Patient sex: M
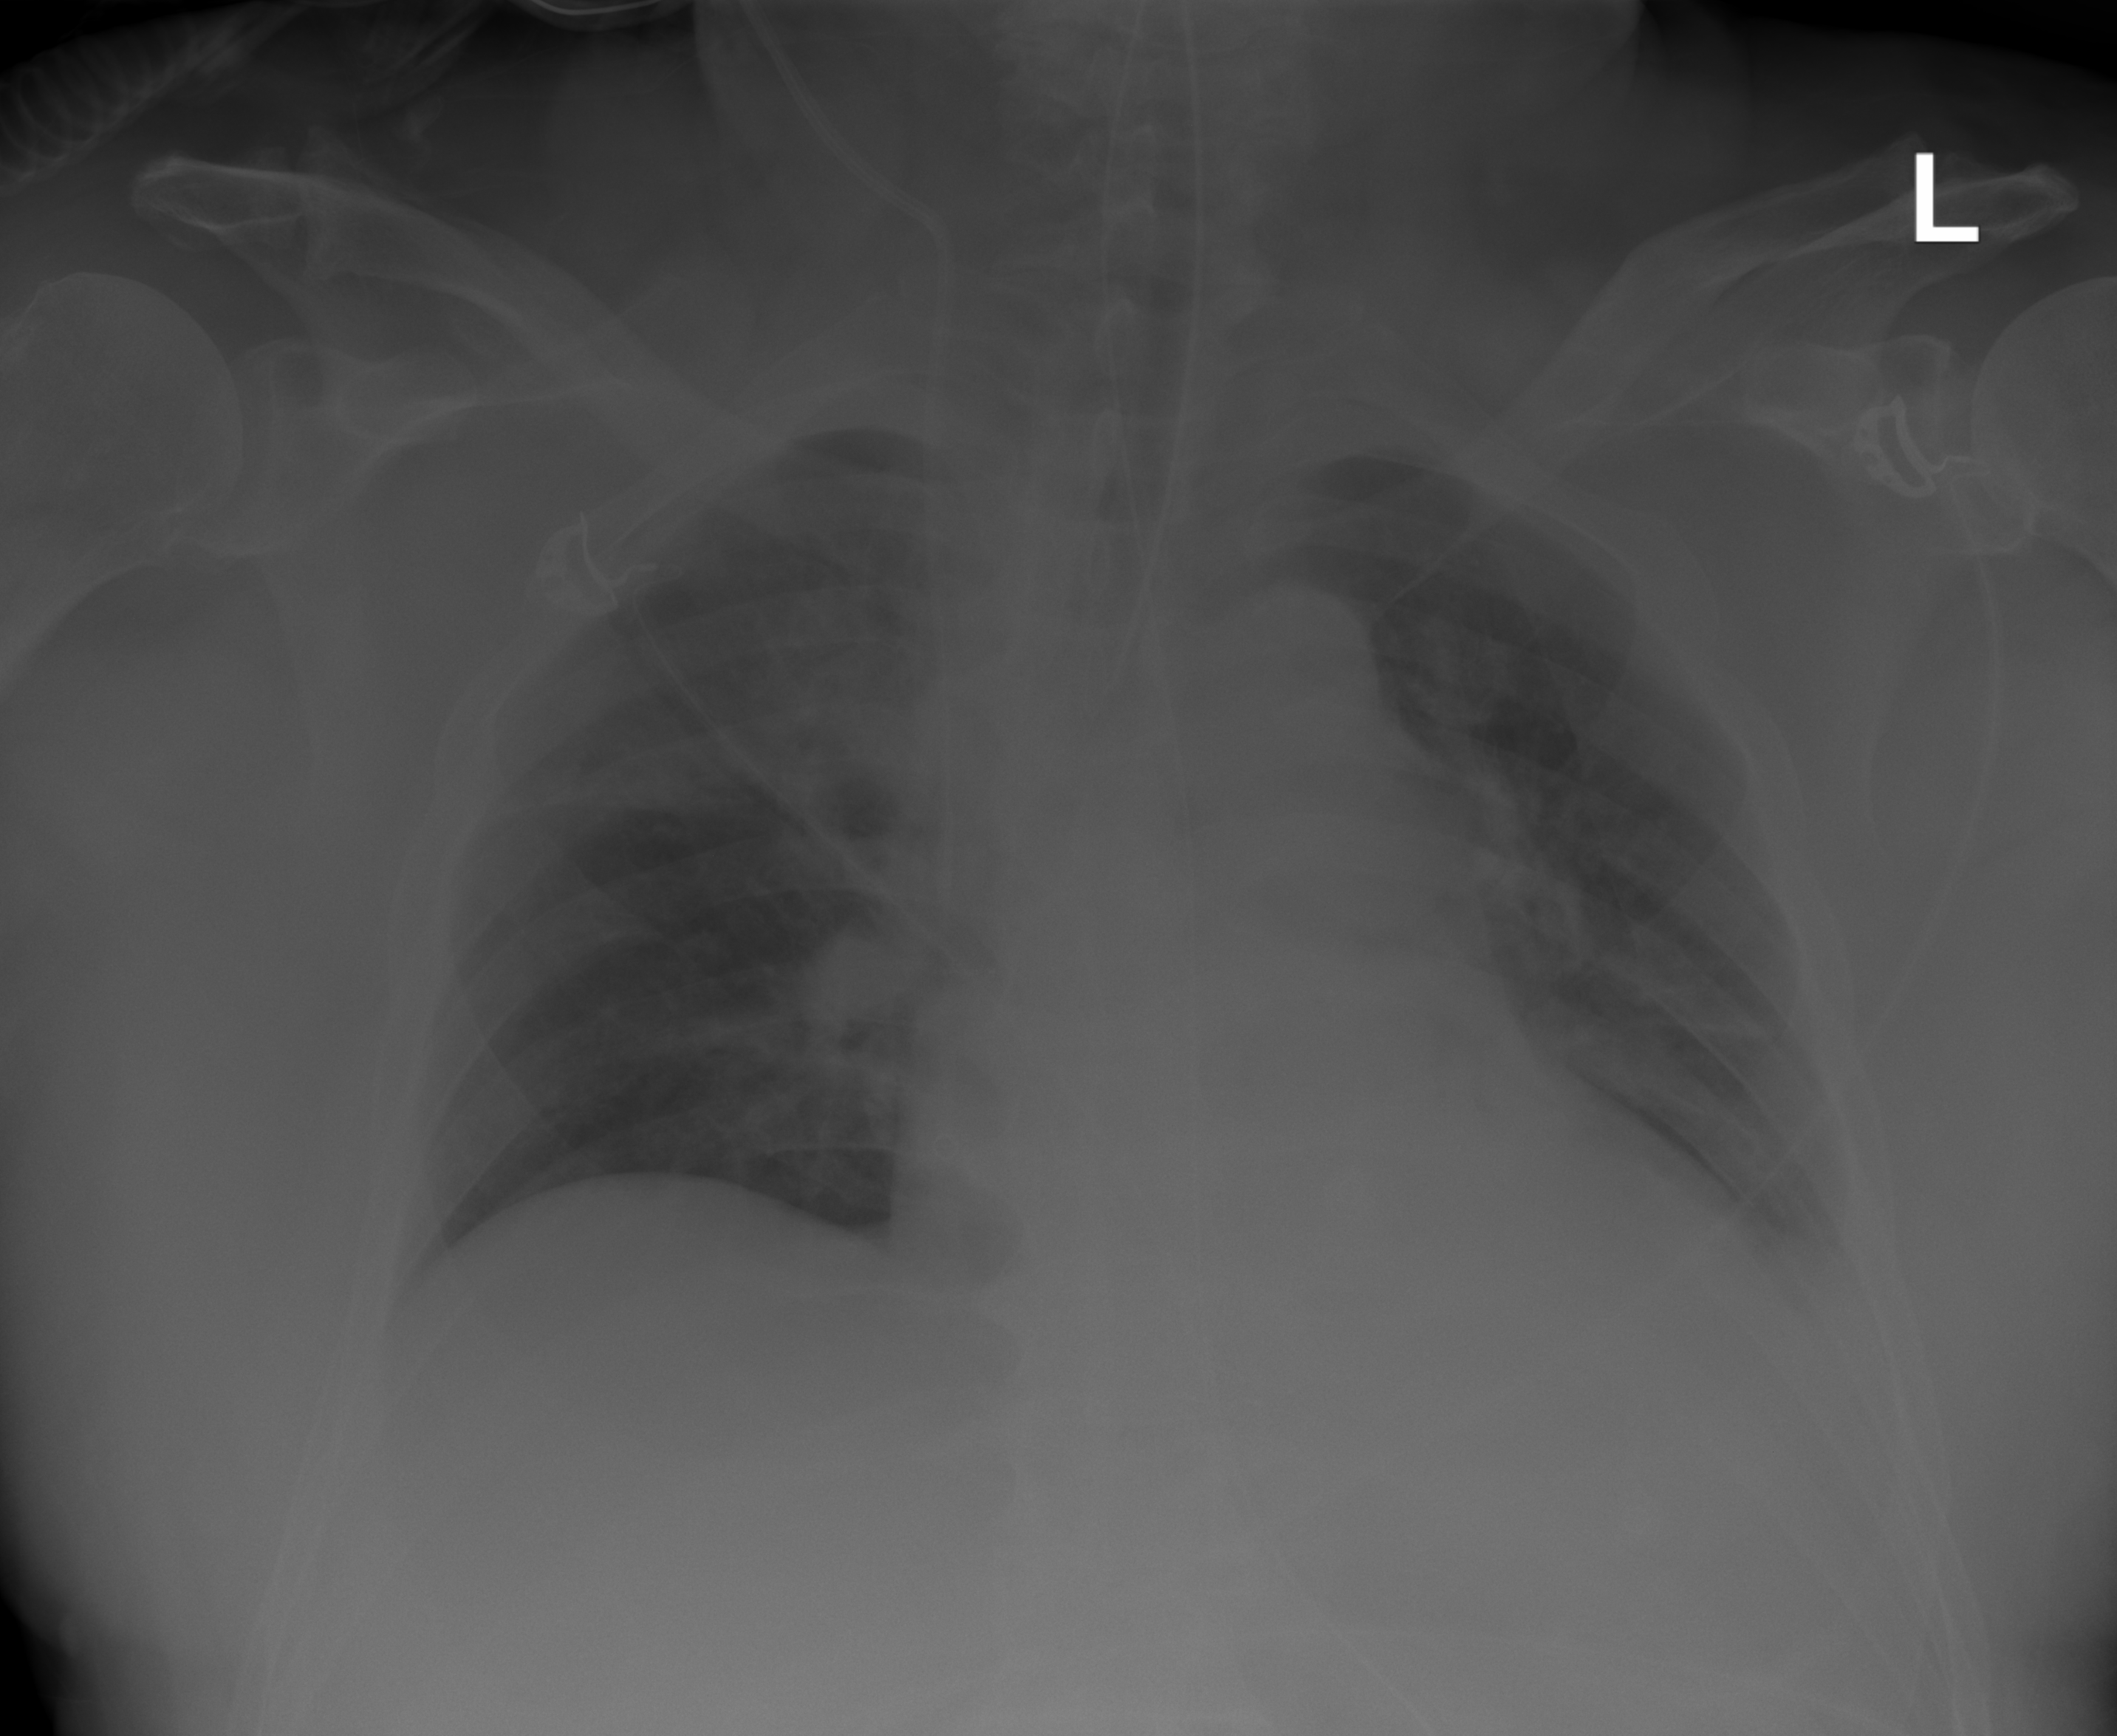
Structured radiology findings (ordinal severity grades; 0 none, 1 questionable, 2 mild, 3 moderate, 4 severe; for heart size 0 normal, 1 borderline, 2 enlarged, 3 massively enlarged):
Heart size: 2
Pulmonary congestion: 1
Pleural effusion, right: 1
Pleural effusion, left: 2
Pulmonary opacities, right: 2
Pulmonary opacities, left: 0
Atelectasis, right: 2
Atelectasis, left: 2